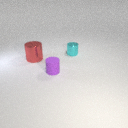
large red metal cylinder to the left of small purple rubber cylinder